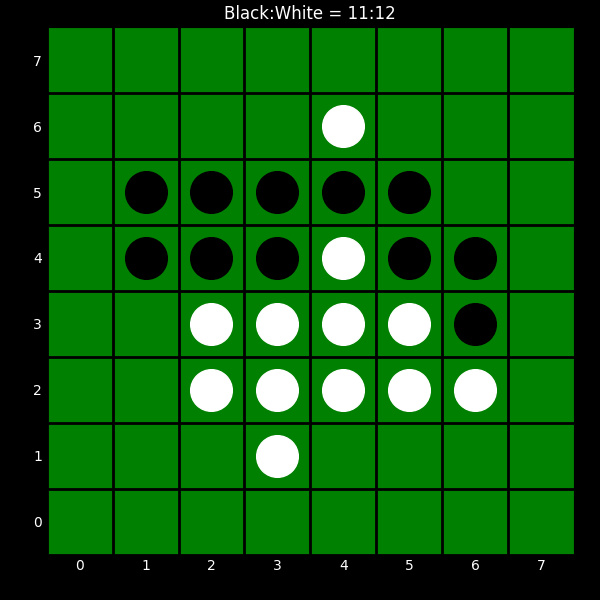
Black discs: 11
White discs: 12